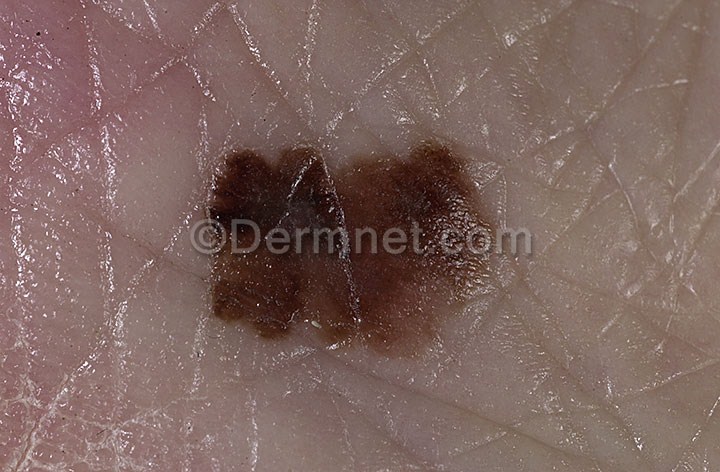
Disease: Melanoma Skin Cancer Nevi and Moles